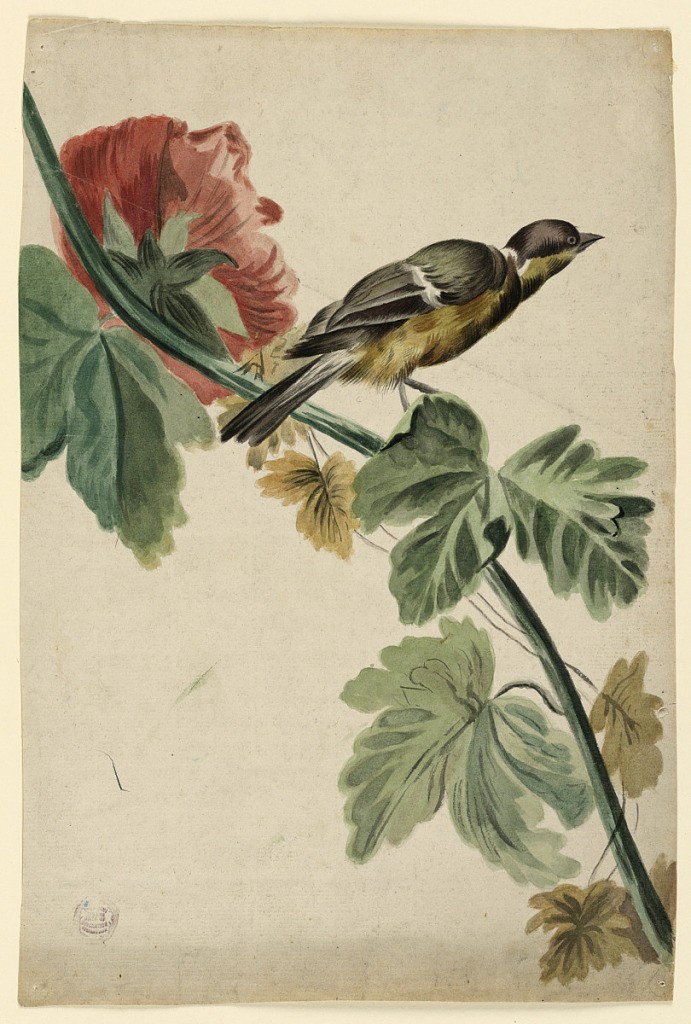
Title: Design for a Woven Fabric
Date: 1775–1800
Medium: Brush and green, yellow, red, and brown watercolor on white paper
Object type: Drawing
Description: A goldfinch is perched on a bough of green leaves and a red flower resembling a magnolia bloom.